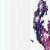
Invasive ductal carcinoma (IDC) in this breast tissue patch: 0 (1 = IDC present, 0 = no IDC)